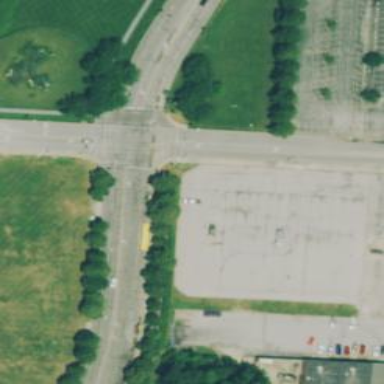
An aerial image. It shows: Road with dash markings.